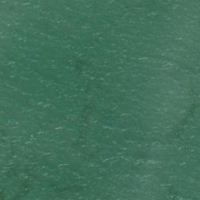
EUNIS habitat code: 14
Species observed at this site:
Nymphaea alba